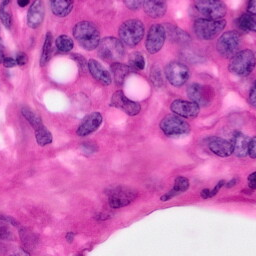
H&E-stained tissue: Pancreatic